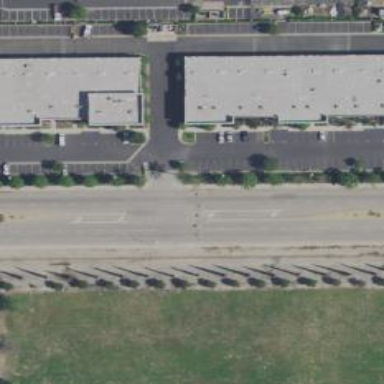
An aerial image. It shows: Secondary road with asphalt surface.